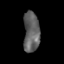
Tissue: lung
Cell type: T cells
Senescence score: 0.2036
Nuclear area (px): 636
Mean DAPI intensity: 96.752